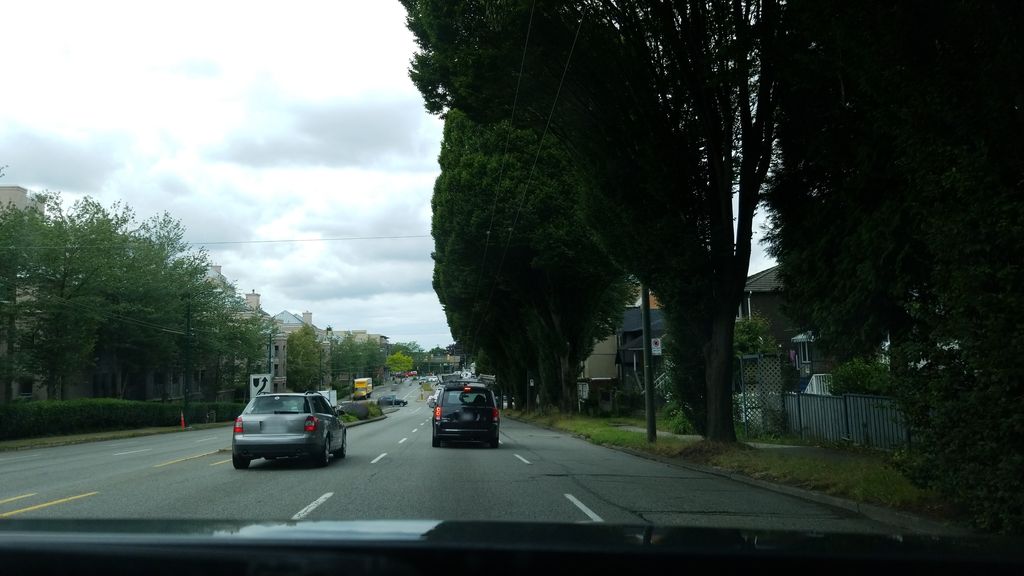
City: vancouver